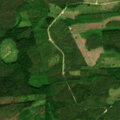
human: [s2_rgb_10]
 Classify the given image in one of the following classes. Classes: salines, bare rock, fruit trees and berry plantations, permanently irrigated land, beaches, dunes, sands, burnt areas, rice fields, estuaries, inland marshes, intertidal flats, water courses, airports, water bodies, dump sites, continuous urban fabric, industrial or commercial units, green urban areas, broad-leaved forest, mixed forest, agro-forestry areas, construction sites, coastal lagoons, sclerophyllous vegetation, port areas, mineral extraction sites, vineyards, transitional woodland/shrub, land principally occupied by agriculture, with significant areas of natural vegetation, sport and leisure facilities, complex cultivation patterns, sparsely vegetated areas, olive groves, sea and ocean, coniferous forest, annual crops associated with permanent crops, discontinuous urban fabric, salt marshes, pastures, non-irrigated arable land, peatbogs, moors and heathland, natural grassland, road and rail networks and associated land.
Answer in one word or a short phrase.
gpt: coniferous forest, mixed forest, transitional woodland/shrub